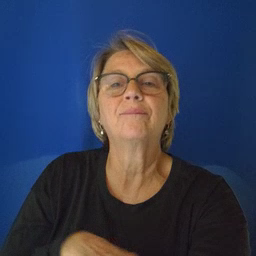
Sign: gift